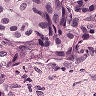
Metastatic tissue present: yes